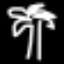
Label: palm tree